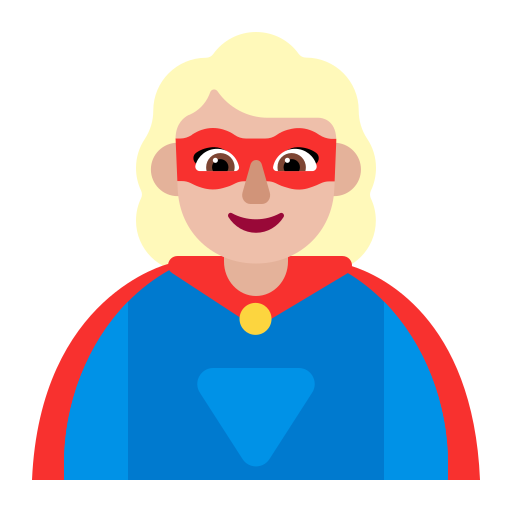
woman superhero flat  light